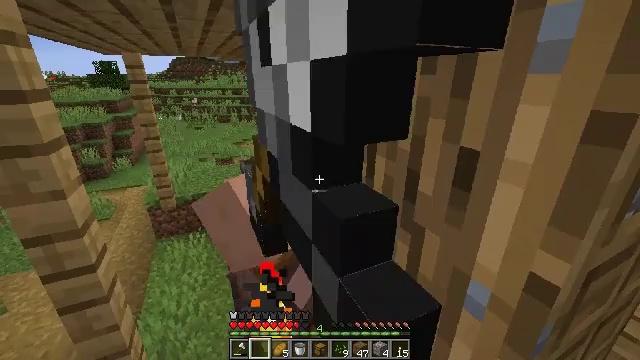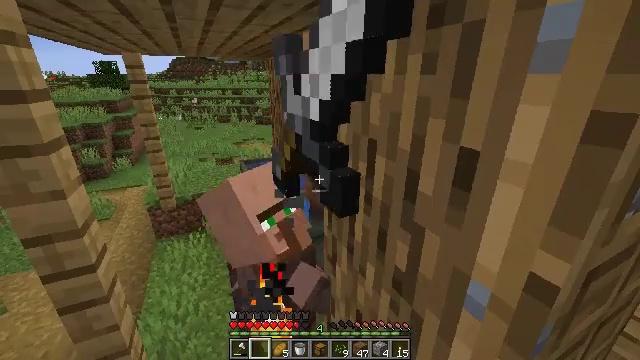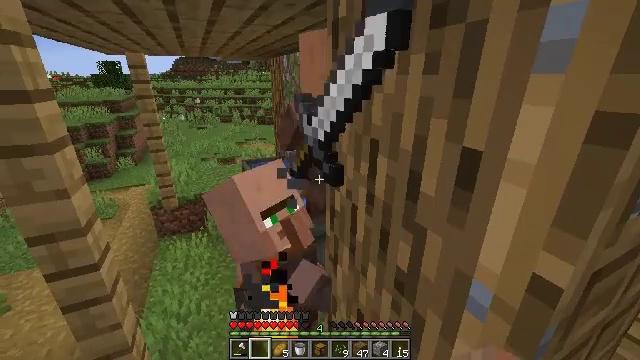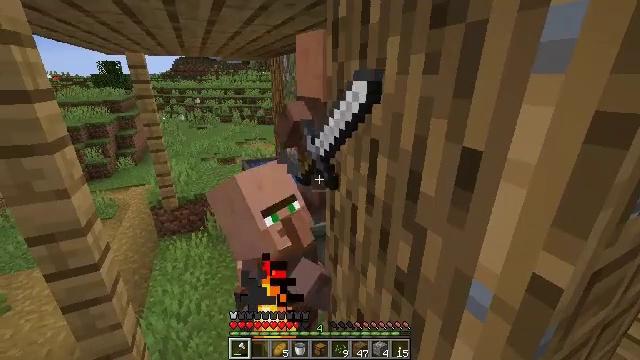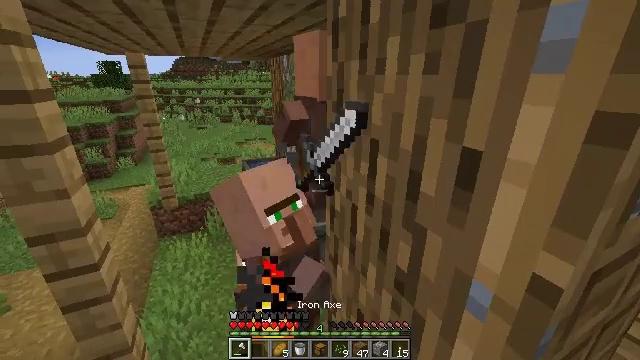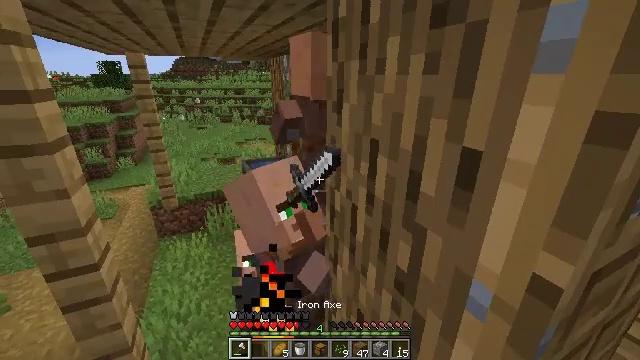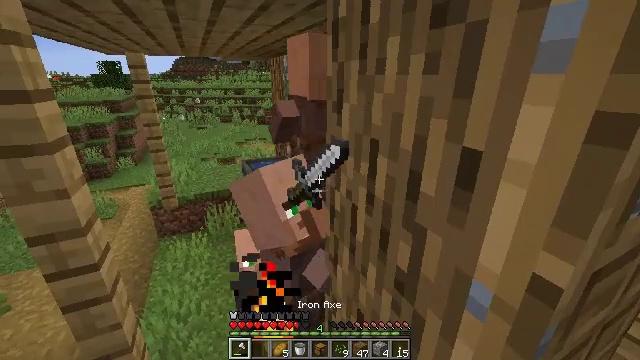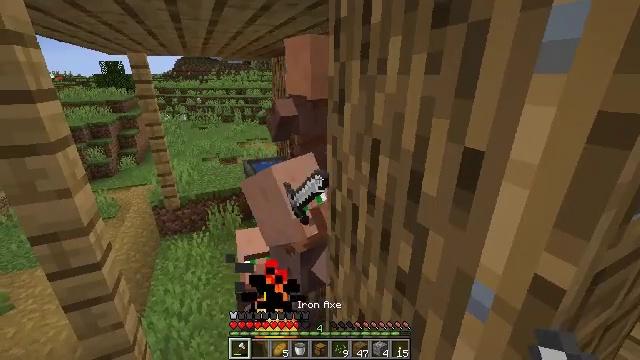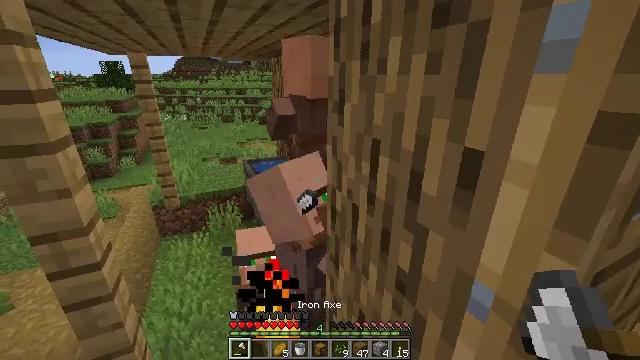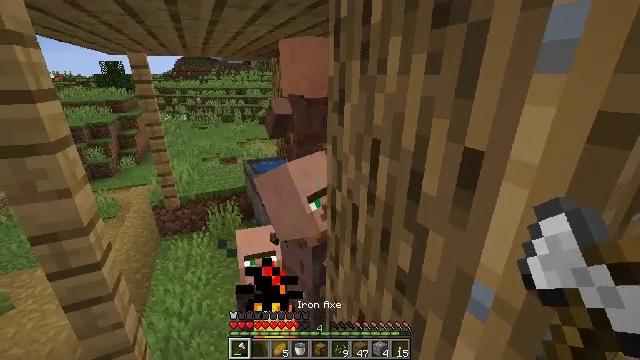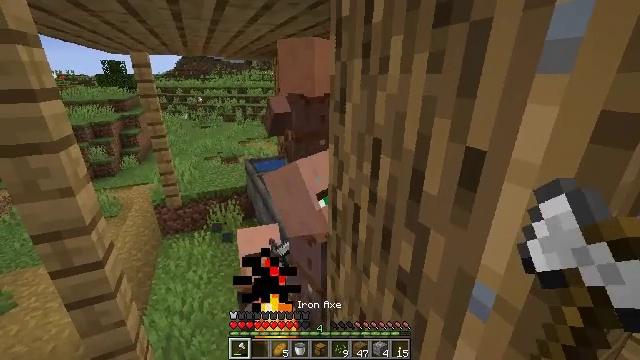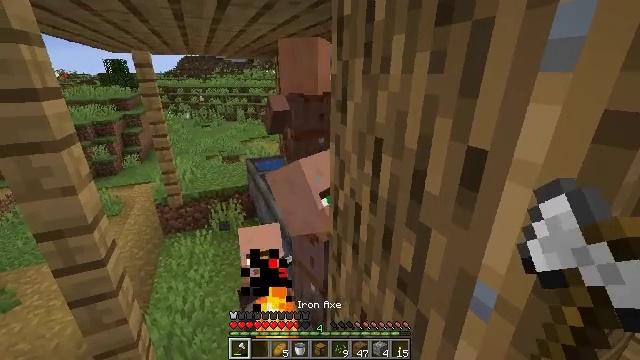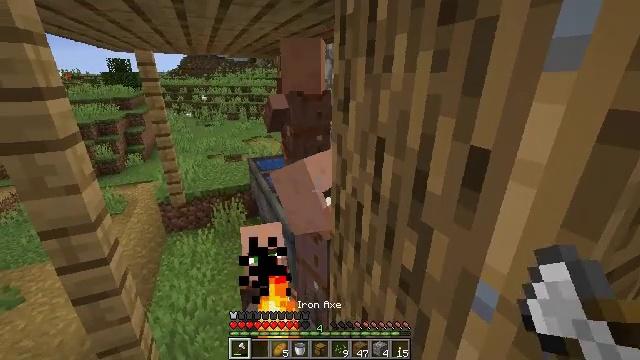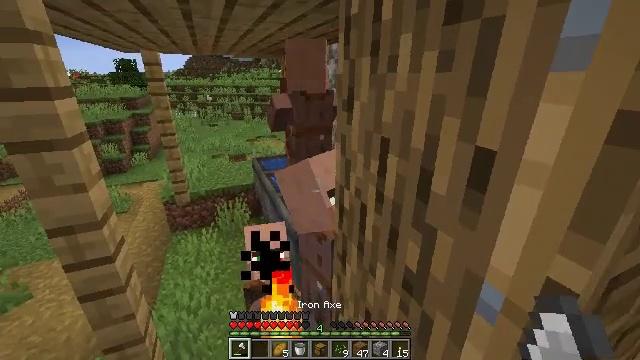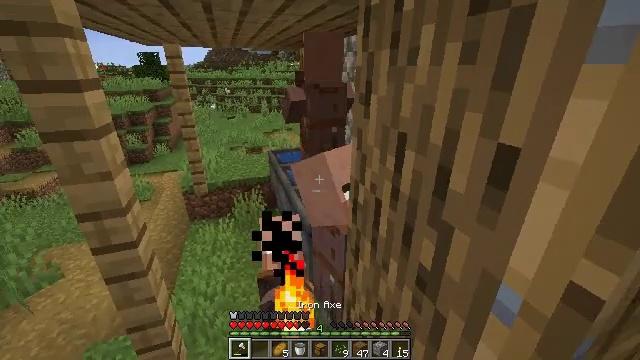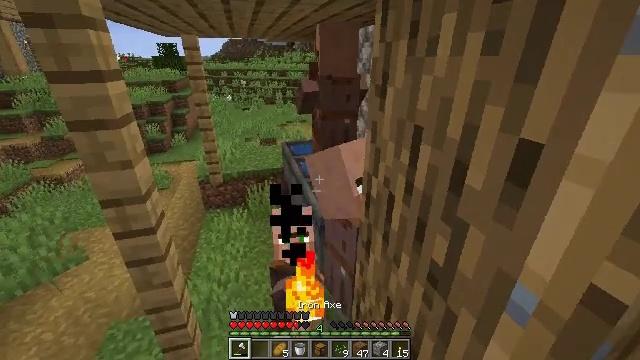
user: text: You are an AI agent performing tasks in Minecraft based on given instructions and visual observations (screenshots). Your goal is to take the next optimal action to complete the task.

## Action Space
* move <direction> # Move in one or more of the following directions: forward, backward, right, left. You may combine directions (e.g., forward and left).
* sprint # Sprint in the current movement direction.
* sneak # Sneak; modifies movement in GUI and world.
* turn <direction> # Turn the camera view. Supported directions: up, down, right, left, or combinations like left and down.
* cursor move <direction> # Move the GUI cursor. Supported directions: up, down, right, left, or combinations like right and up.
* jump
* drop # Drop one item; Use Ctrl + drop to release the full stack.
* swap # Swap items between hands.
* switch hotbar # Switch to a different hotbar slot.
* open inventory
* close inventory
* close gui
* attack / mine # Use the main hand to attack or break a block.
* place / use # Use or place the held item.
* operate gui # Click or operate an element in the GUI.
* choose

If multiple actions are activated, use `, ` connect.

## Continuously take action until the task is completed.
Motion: motion action
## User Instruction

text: Attack the cauldron to retrieve it.
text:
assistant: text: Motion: drop
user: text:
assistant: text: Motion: drop
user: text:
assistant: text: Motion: drop, switch to hotbar 1
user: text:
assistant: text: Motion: drop, switch to hotbar 1
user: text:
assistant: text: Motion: drop, switch to hotbar 1
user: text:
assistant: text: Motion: drop
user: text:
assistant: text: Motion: no_op
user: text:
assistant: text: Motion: no_op
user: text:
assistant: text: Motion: no_op
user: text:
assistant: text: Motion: no_op
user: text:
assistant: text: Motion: no_op
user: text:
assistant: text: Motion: no_op
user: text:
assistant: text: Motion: no_op
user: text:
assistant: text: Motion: turn left and down
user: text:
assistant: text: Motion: turn left and down
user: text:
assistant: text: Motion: turn left and down
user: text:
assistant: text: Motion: move forward
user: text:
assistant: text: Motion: move forward
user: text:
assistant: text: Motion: move forward
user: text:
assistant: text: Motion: move forward, turn down
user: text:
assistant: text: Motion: move forward, turn down
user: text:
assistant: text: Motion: move forward, turn down
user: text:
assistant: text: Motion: move forward, turn right and down
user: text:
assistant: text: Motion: move forward, turn right and down
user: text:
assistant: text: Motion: move forward, turn right and down
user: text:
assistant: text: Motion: move forward, turn right
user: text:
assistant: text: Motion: no_op
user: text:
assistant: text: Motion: no_op
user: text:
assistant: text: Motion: move forward
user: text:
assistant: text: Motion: move forward